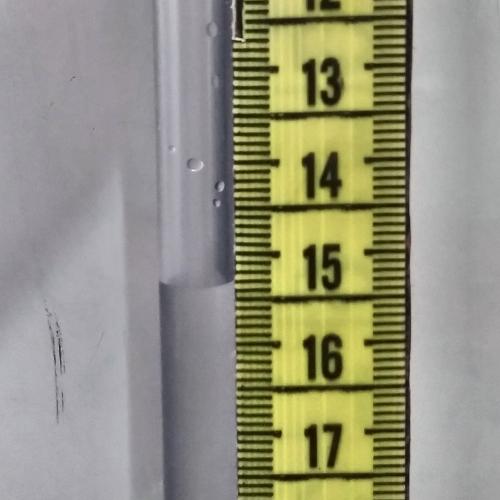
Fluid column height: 15.3 cm